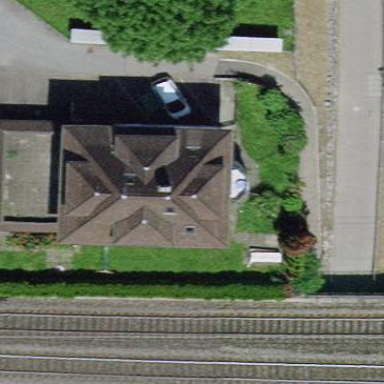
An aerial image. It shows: Residential building.